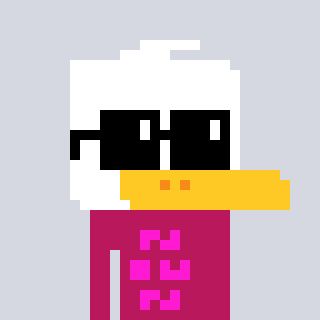
a pixel art character with square black sunglasses, a duck-shaped head and a darkpink-colored body on a cool background